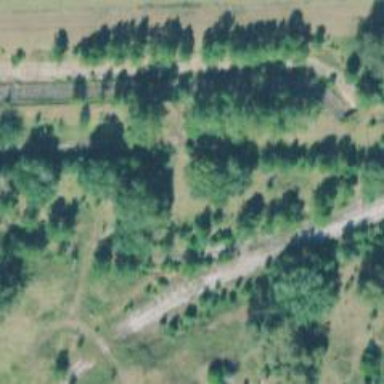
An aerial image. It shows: Disused railway spur.